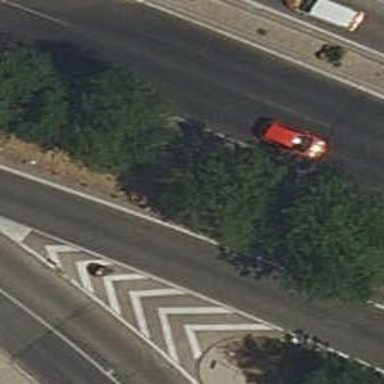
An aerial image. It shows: Road with traffic signals.